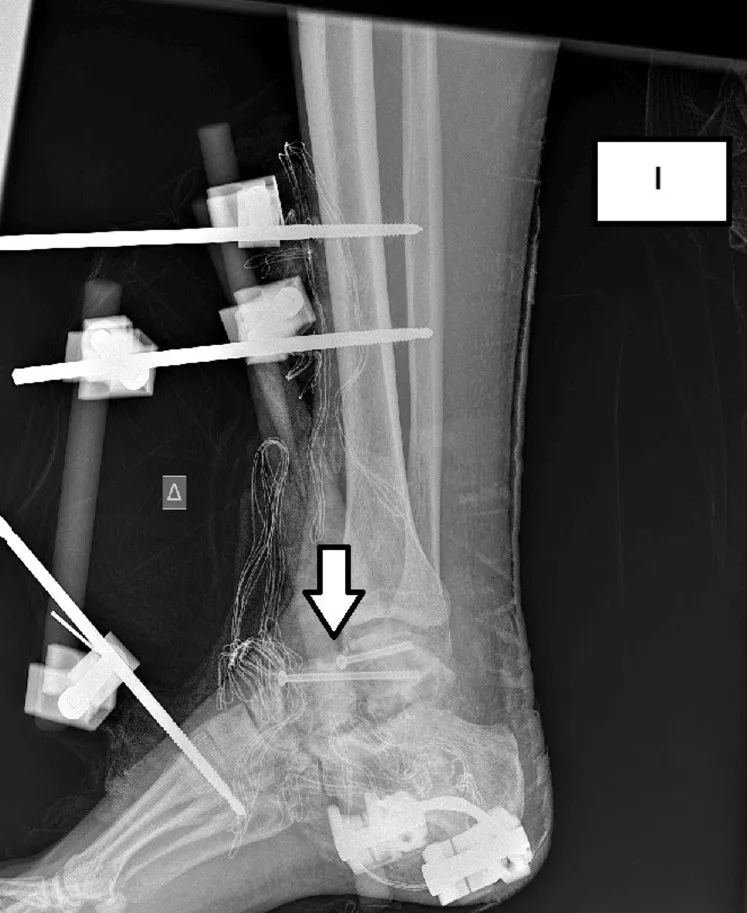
Initial surgery. Internal fixation with two cannulated screws and external fixation Delta frame for additional stability.
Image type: radiology (x_ray)